Question: is it possible to add a listbox inside a GWT CellTable
Have to make some thing like in the attached Image

Thanks
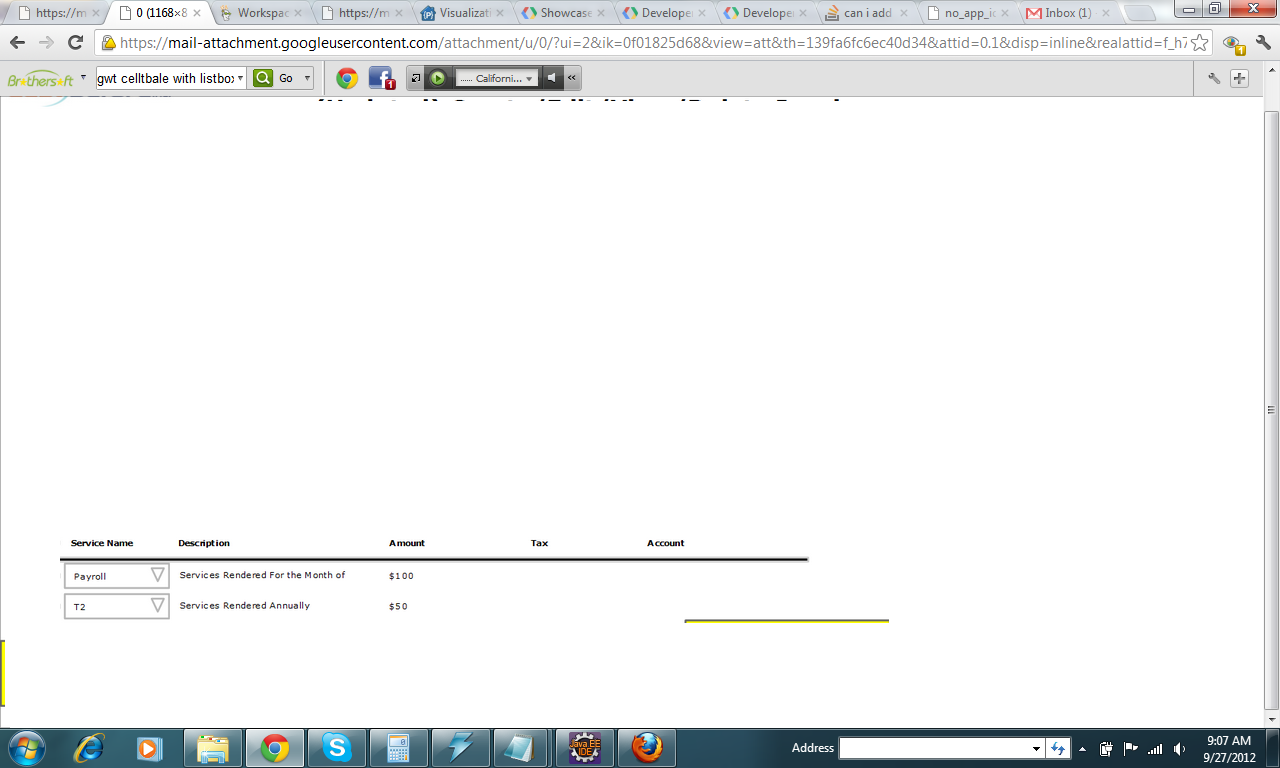
Answer: have a look at this,
<URL>